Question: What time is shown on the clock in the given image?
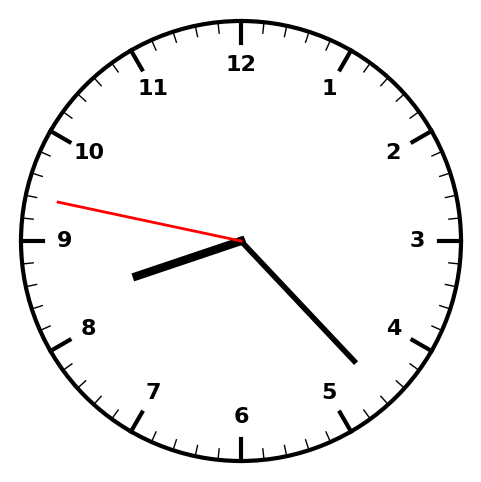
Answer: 08:22:47